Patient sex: M
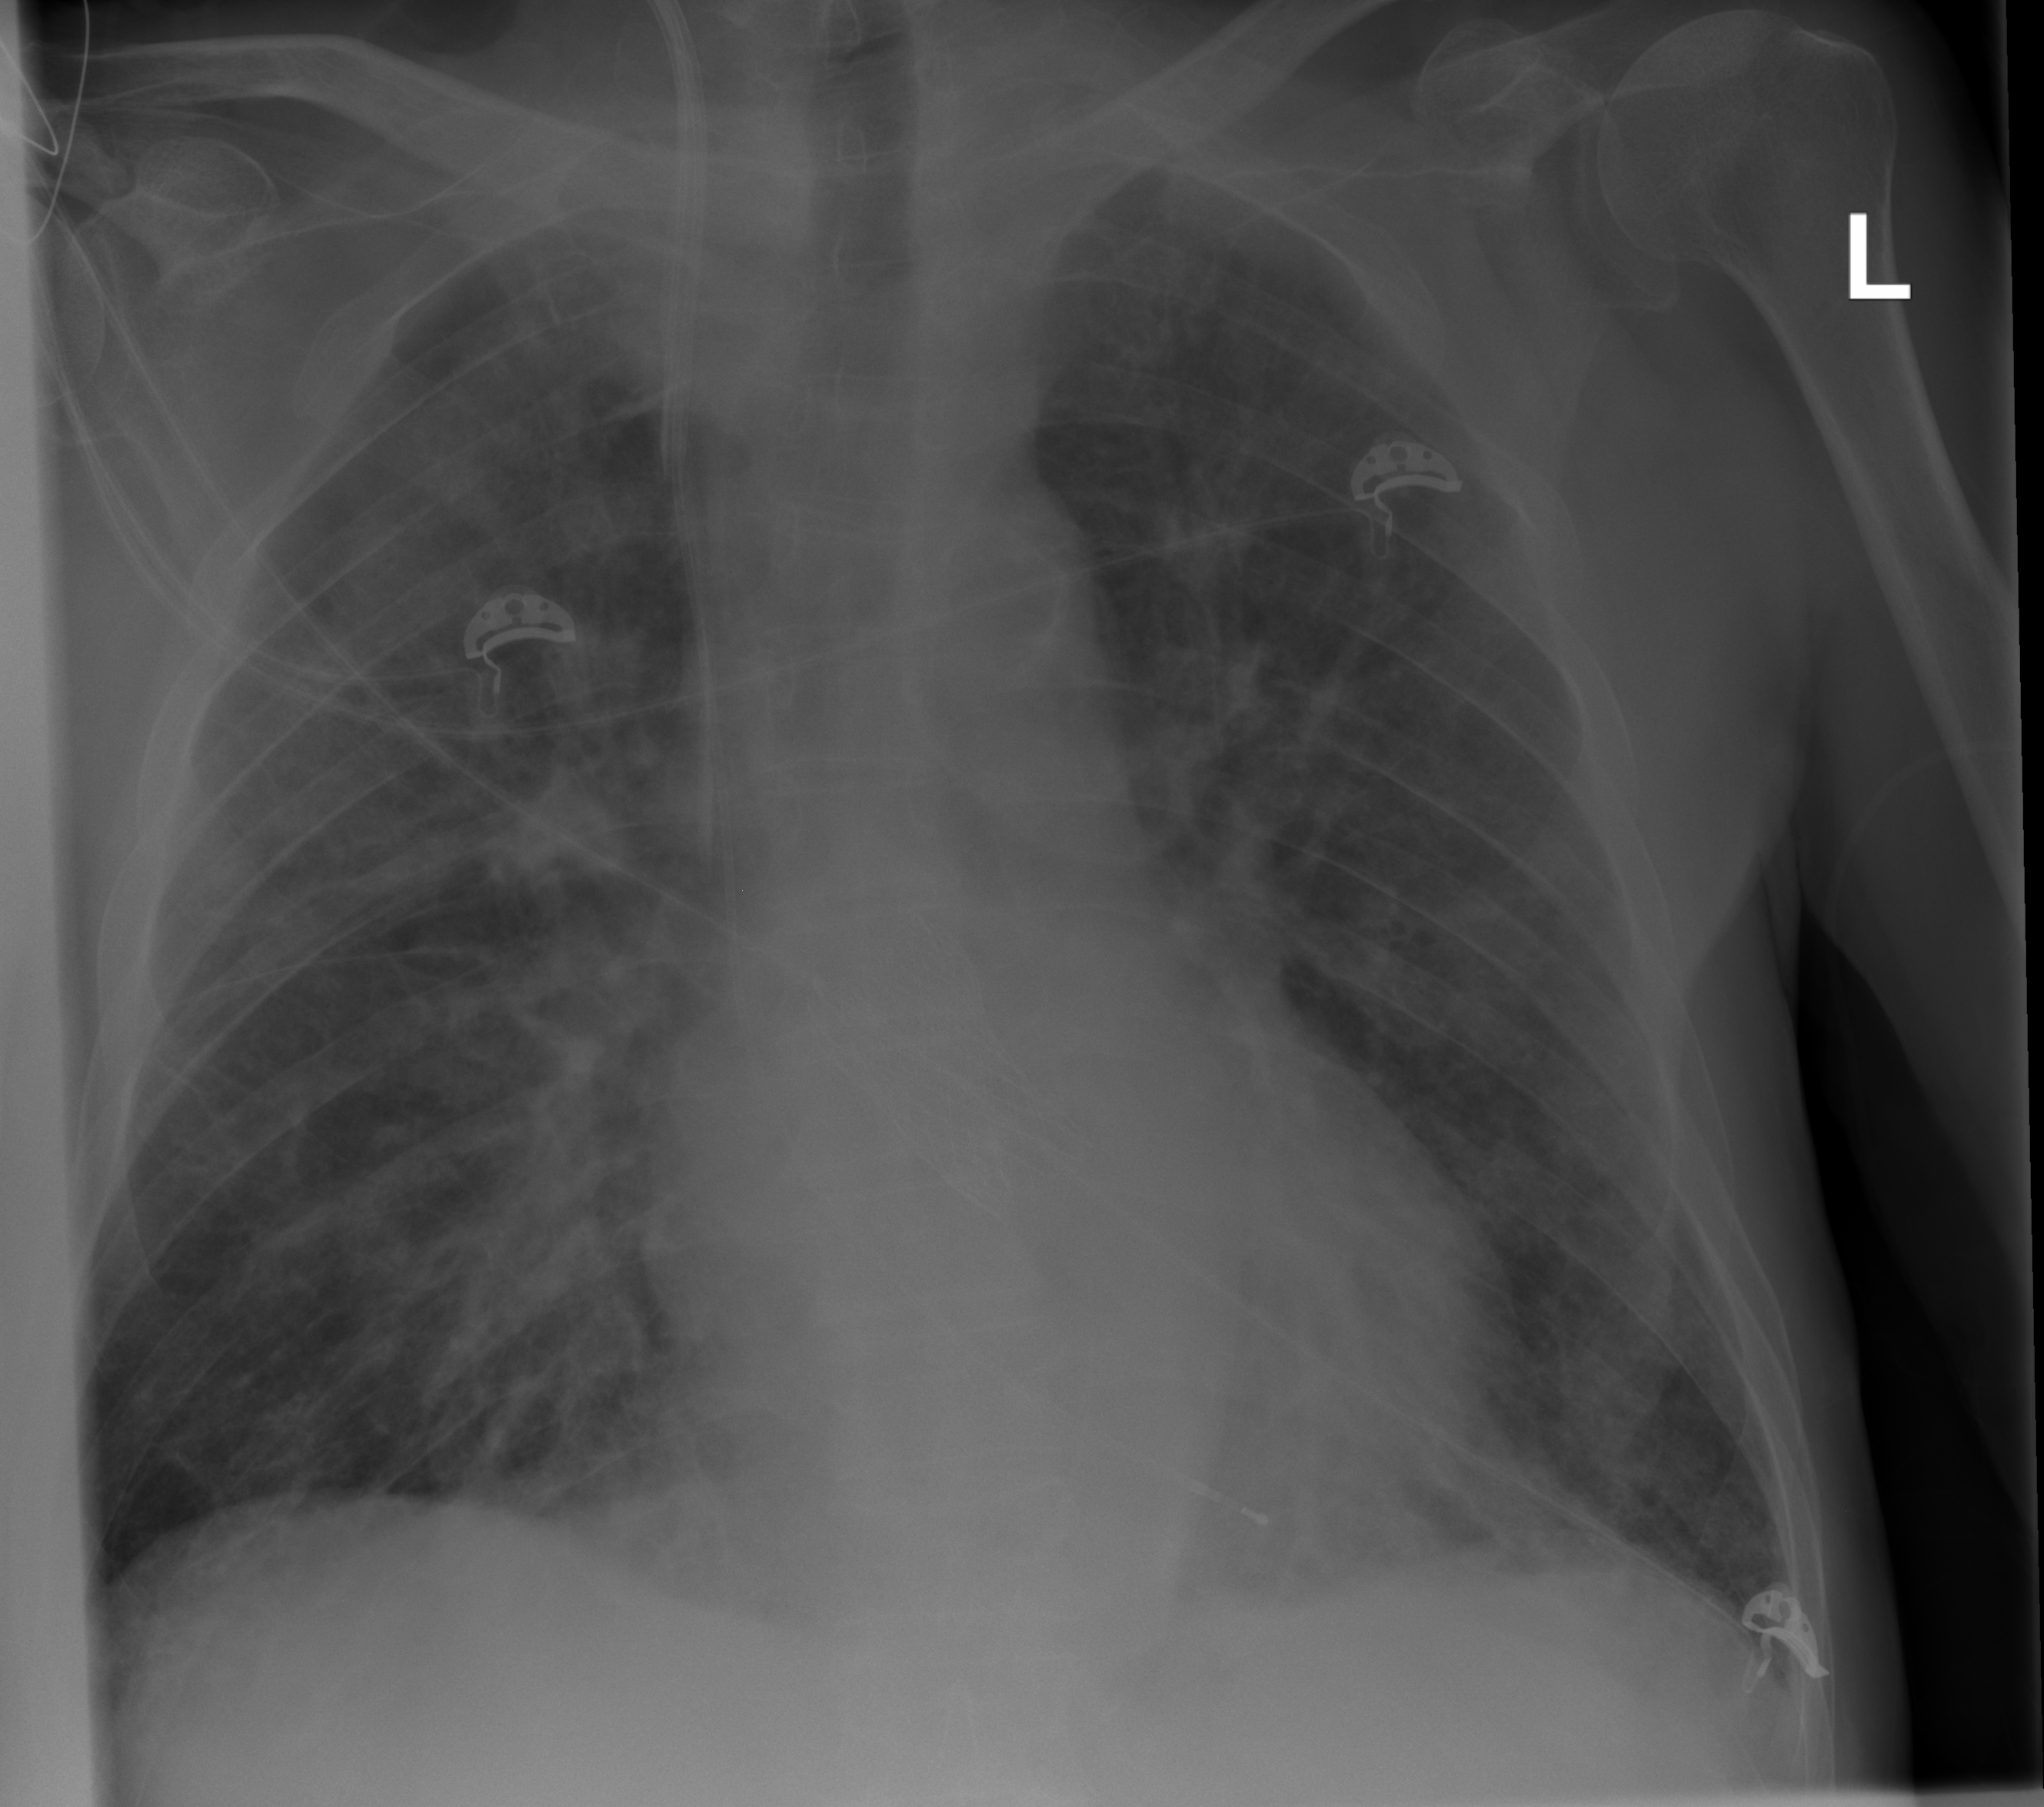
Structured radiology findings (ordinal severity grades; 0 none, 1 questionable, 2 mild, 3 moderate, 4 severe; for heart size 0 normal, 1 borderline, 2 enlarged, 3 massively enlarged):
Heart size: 0
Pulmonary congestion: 2
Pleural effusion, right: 0
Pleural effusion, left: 0
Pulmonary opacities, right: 2
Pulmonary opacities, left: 0
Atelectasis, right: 0
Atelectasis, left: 0